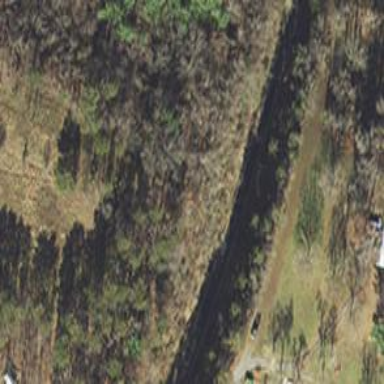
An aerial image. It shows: Abandoned railway path with bicycle road.